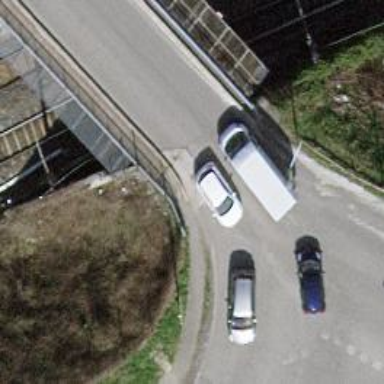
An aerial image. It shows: Asphalt footway on beam bridge.